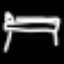
Label: bed